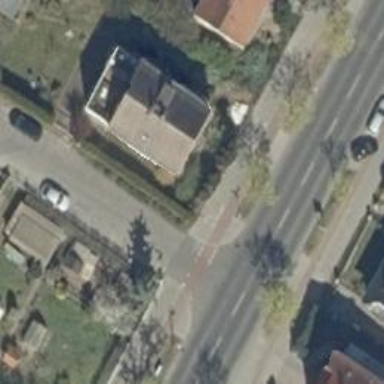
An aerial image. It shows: Road with "give way" sign.